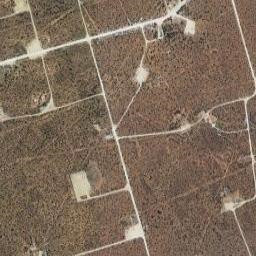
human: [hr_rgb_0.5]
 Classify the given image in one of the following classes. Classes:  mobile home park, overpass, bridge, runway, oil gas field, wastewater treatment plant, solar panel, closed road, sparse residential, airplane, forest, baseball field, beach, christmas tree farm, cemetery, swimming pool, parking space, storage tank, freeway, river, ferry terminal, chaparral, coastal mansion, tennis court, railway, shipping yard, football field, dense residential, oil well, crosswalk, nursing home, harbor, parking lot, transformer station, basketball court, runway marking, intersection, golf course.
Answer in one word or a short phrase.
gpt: oil gas field